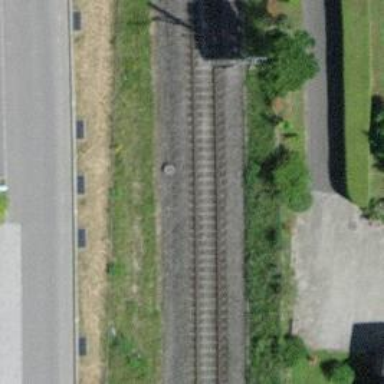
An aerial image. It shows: Single railway track with electrification through contact line.